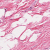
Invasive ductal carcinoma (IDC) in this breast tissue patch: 0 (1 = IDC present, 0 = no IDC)